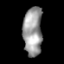
Tissue: lung
Cell type: Pericytes
Senescence score: 0.5808
Nuclear area (px): 914
Mean DAPI intensity: 155.02